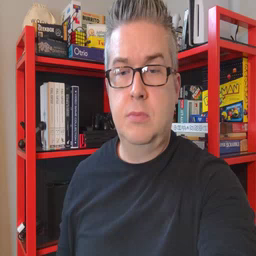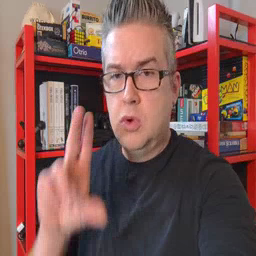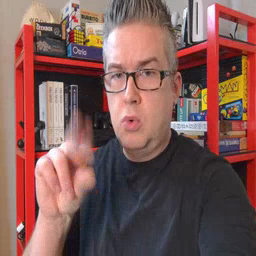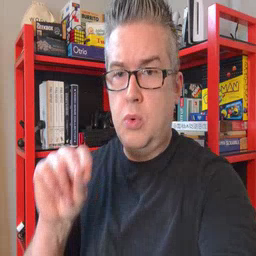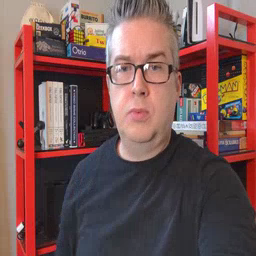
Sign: no